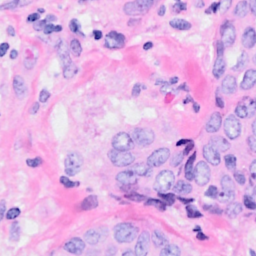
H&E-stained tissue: Breast